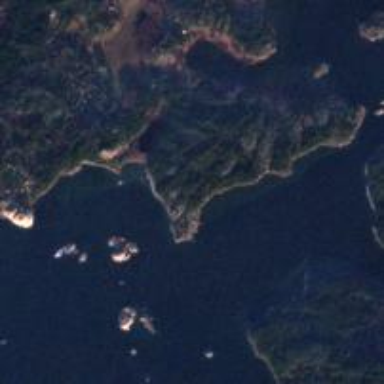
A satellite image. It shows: Beautiful bay with natural surroundings.